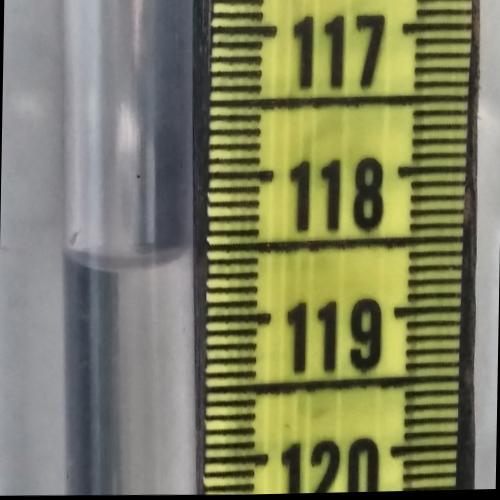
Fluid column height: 118.6 cm